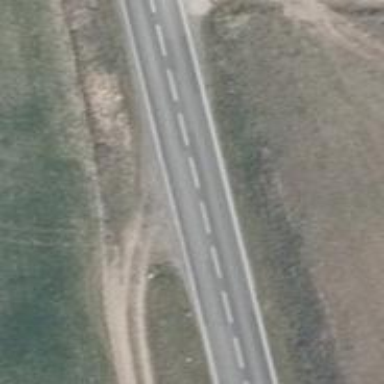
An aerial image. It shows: Secondary road with asphalt surface.